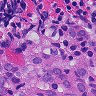
Metastatic tissue present: yes